Aerial crown-view tile of a tropical tree (Barro Colorado Island, Panama), acquired 20241216:
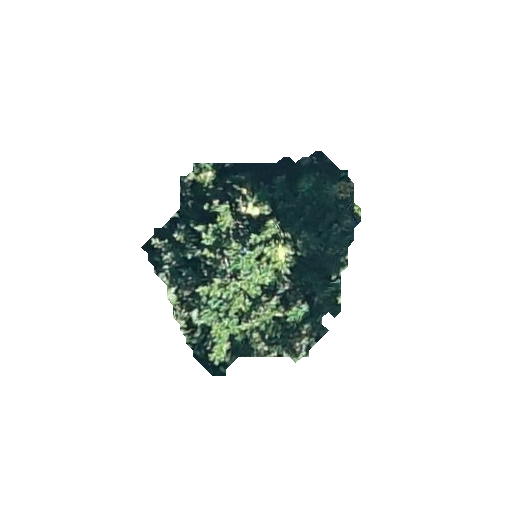
Species: Cavanillesia platanifolia
GBIF accepted scientific name: Cavanillesia platanifolia
Crown area: 48.459 m²